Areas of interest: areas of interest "Poly Grand Theatre"
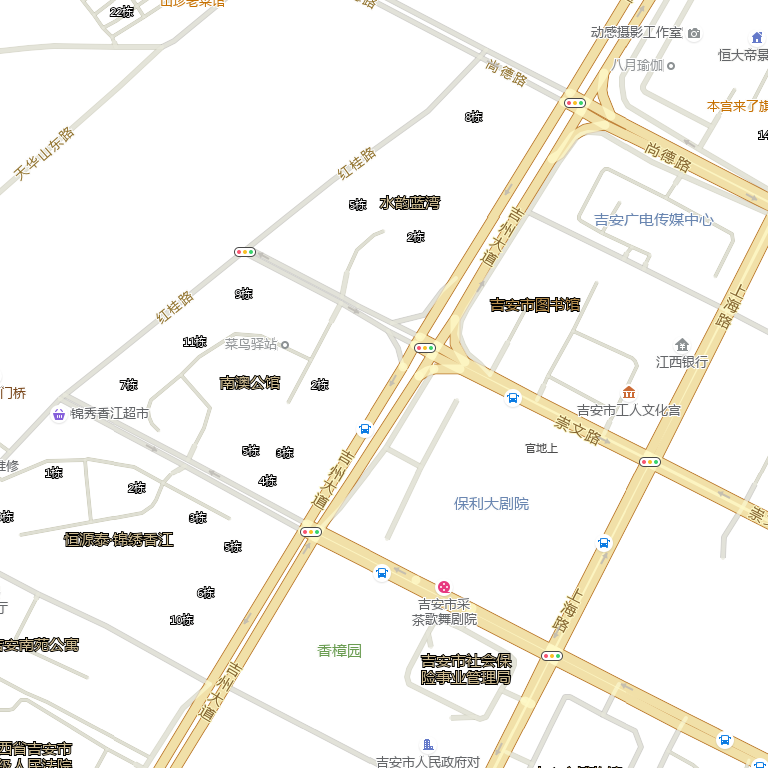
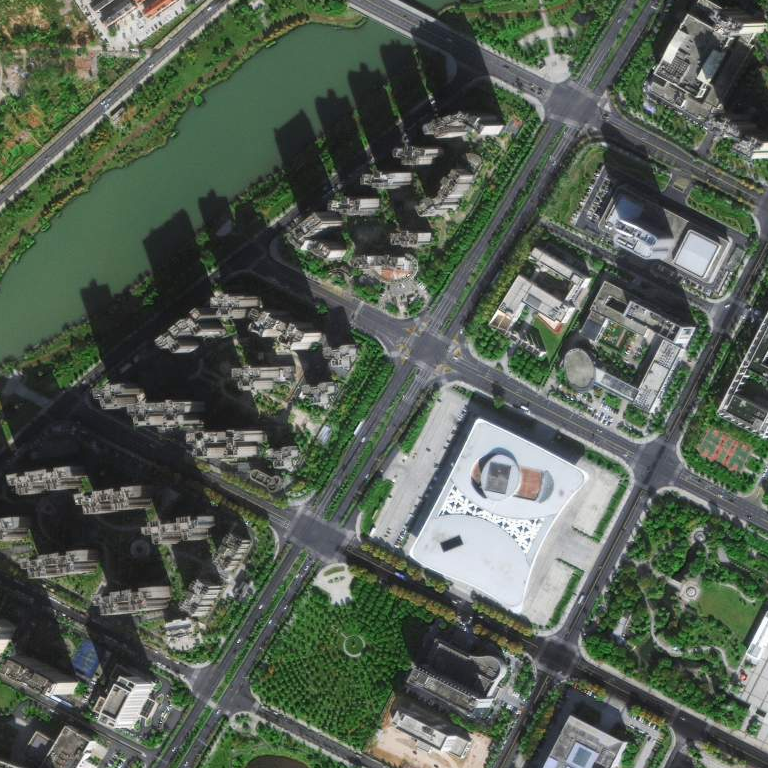